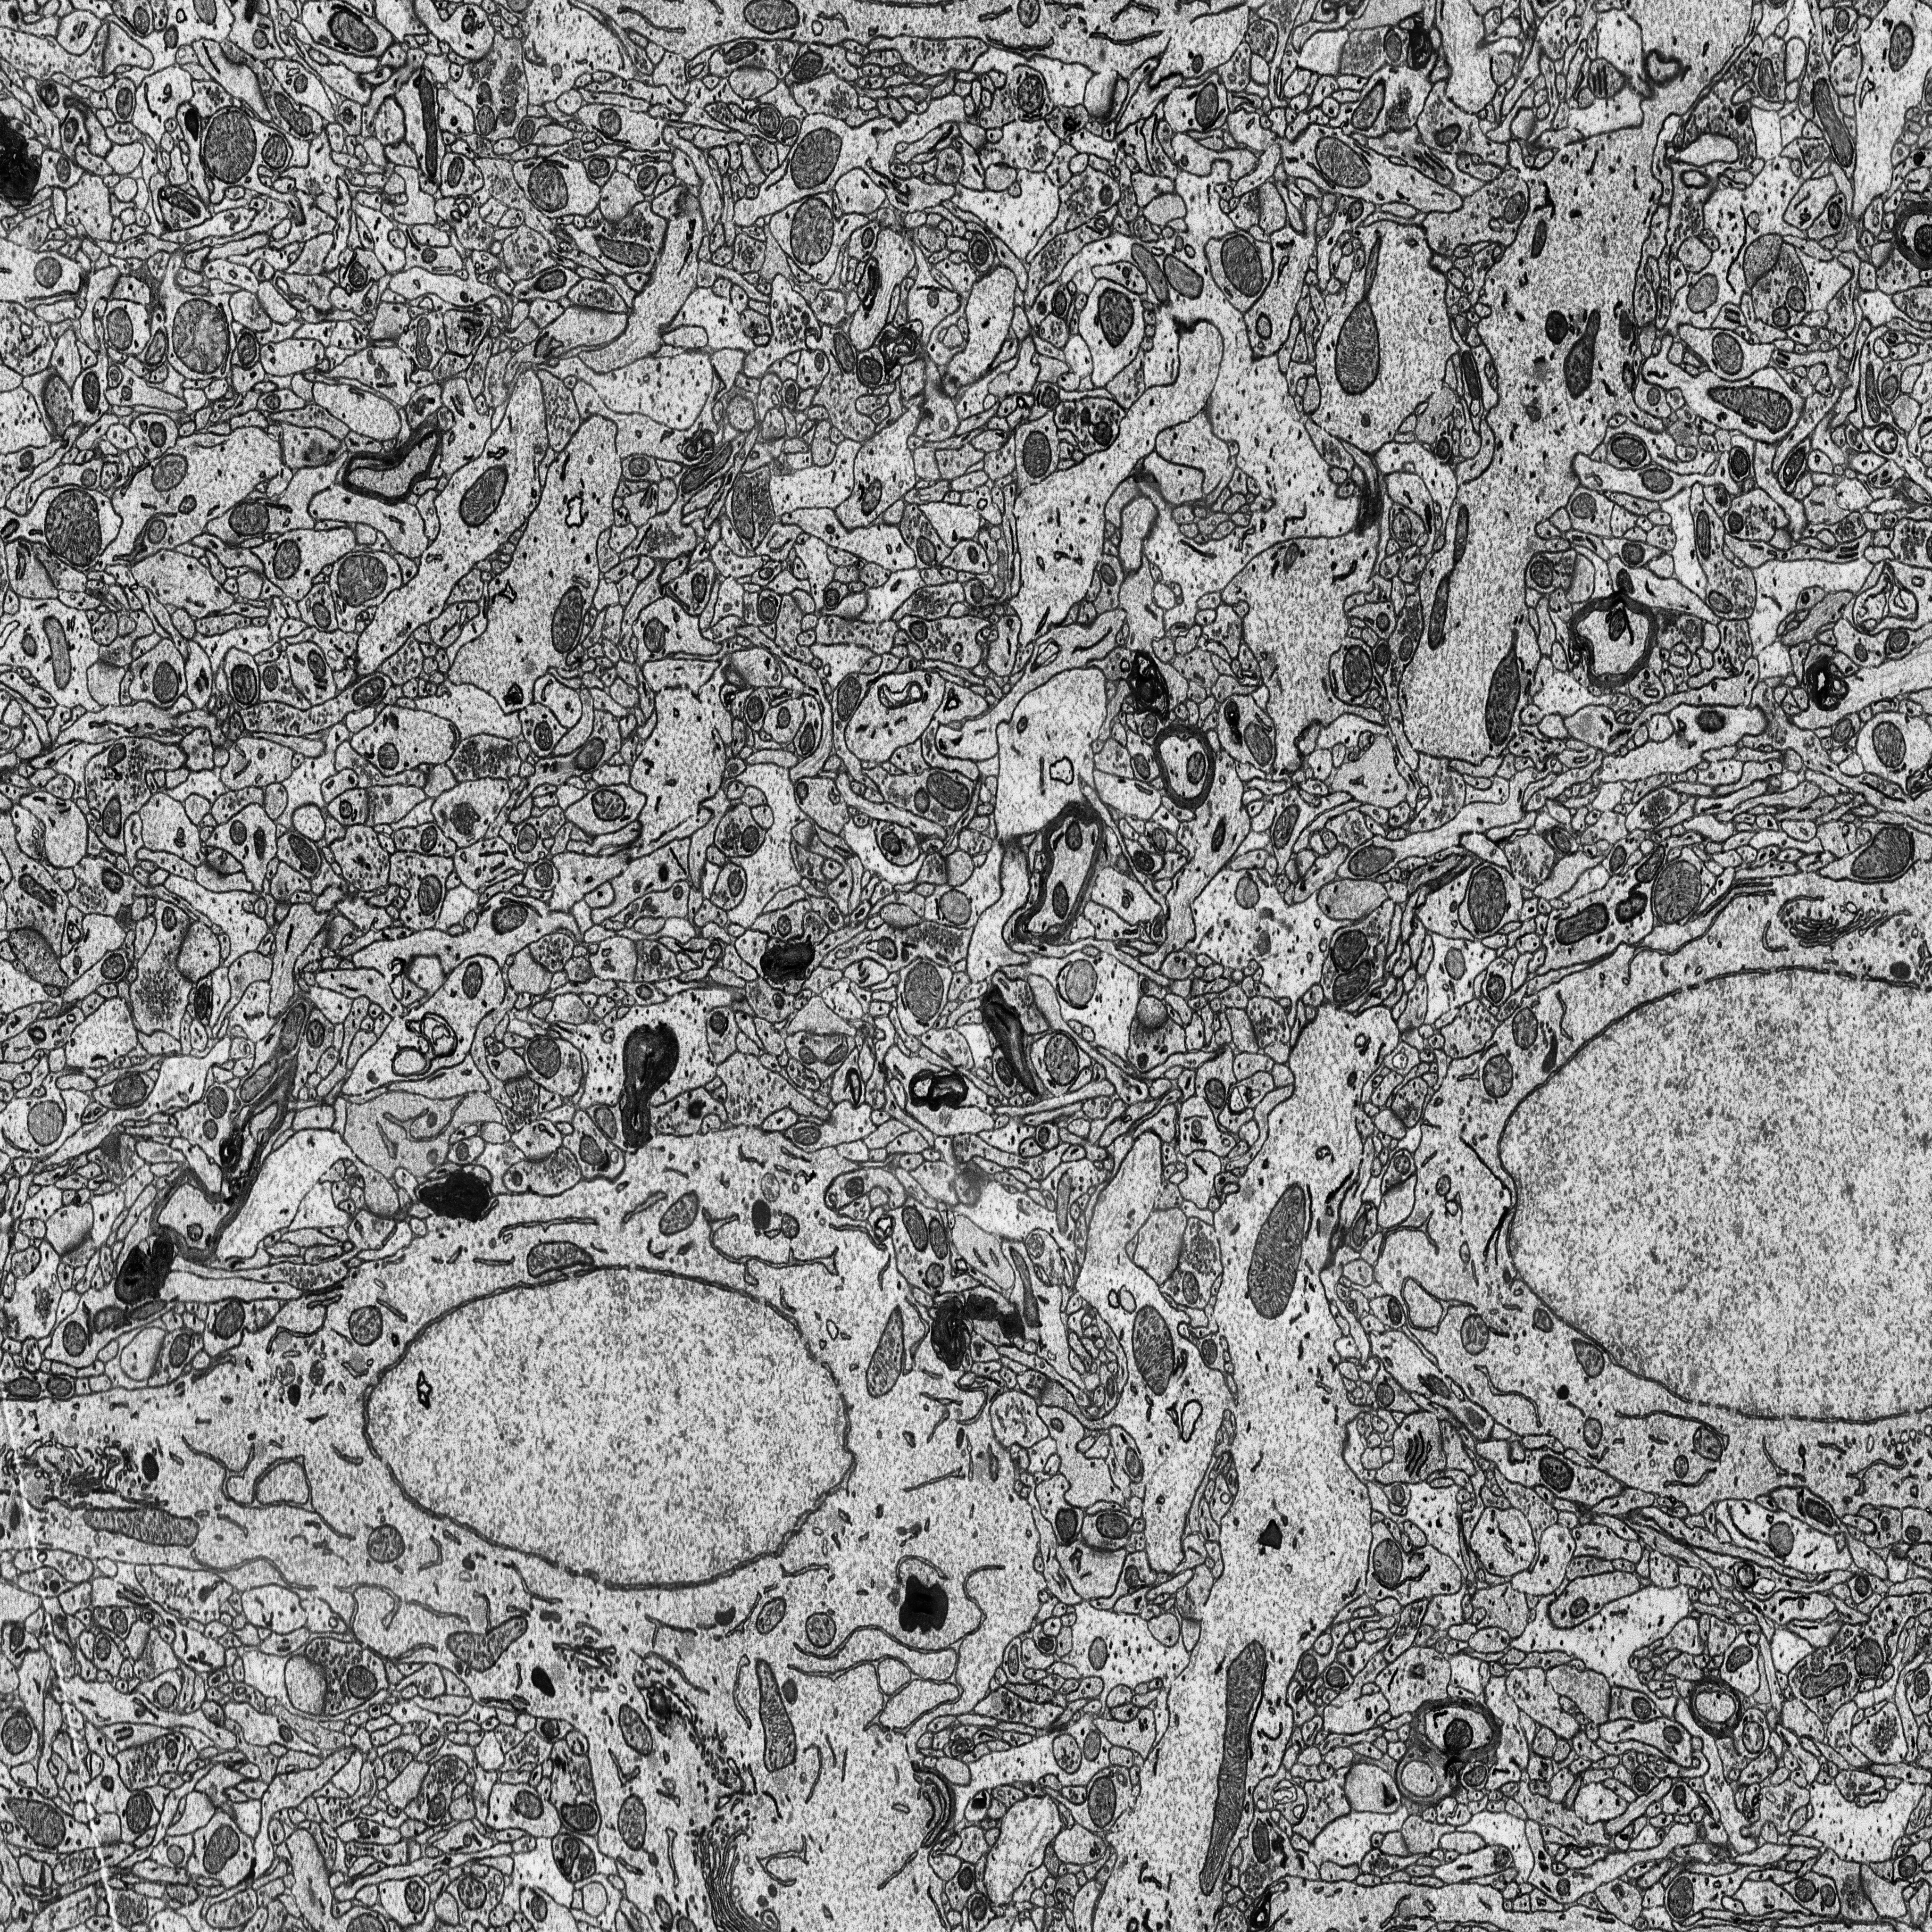
Electron microscopy slice of rat cortex tissue
Slice depth (z): 209
Mitochondria instances in slice: 384